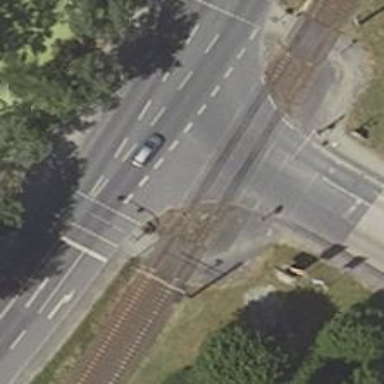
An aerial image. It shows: Traffic signals at road crossing.